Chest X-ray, PA view. Patient: 36 years old, sex M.
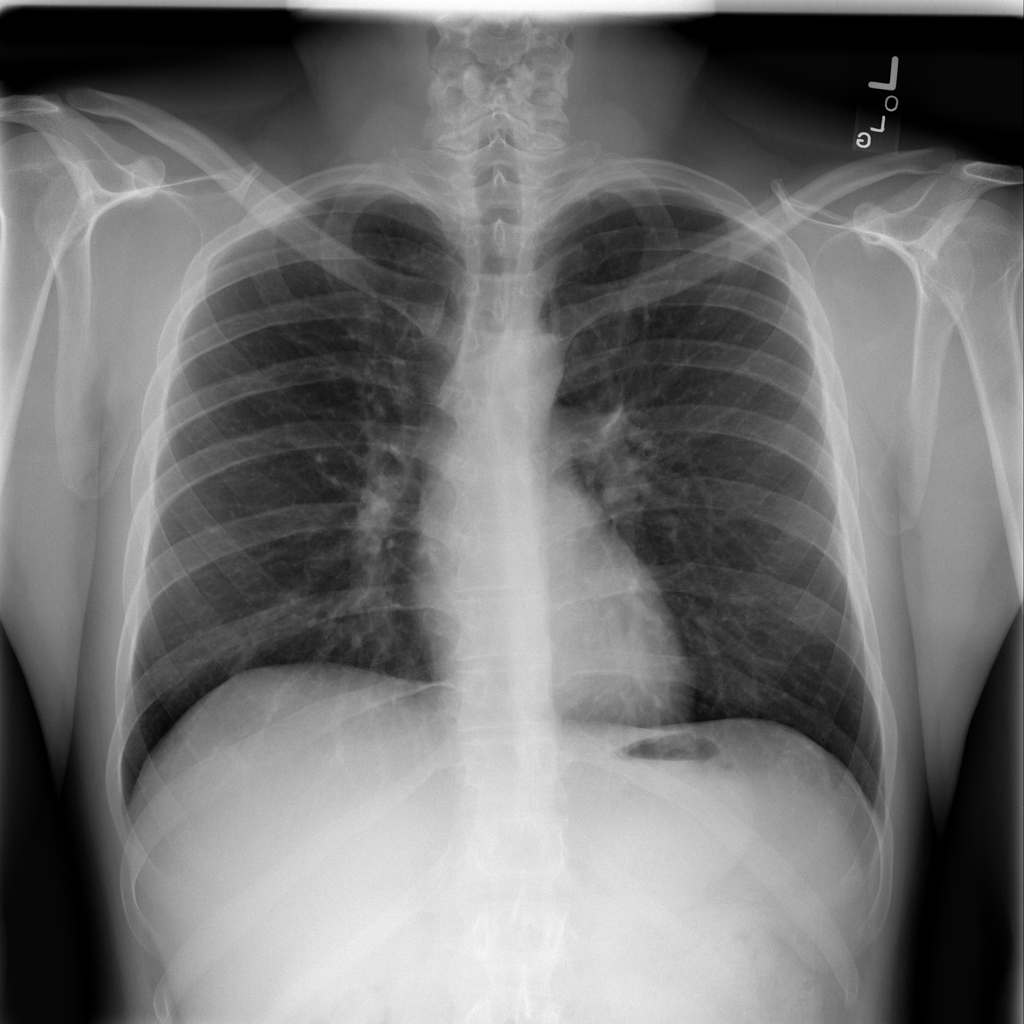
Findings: No Finding